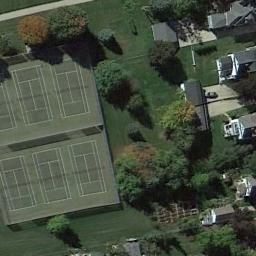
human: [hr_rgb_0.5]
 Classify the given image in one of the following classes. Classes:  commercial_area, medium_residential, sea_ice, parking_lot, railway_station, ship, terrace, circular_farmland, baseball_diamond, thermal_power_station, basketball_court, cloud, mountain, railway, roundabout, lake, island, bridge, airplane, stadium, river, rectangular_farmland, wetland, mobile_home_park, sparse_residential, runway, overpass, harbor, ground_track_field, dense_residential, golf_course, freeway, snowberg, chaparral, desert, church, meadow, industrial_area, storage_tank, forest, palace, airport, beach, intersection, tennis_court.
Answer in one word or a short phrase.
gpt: tennis_court